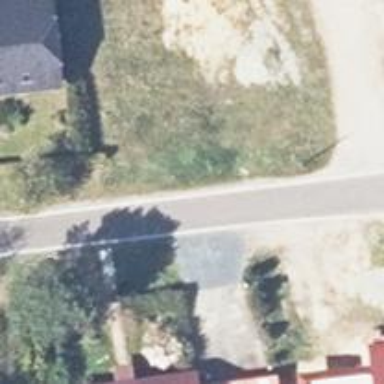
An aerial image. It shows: Tertiary road with asphalt surface.